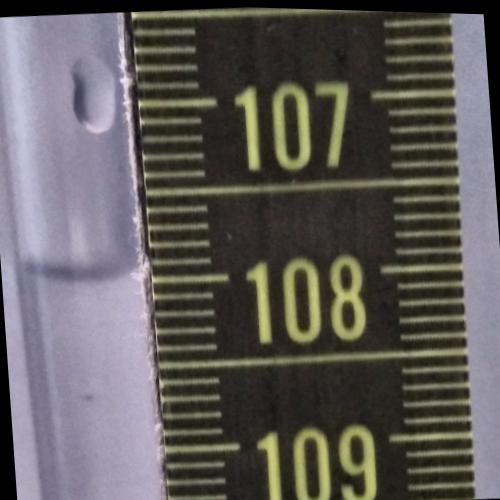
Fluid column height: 108.0 cm